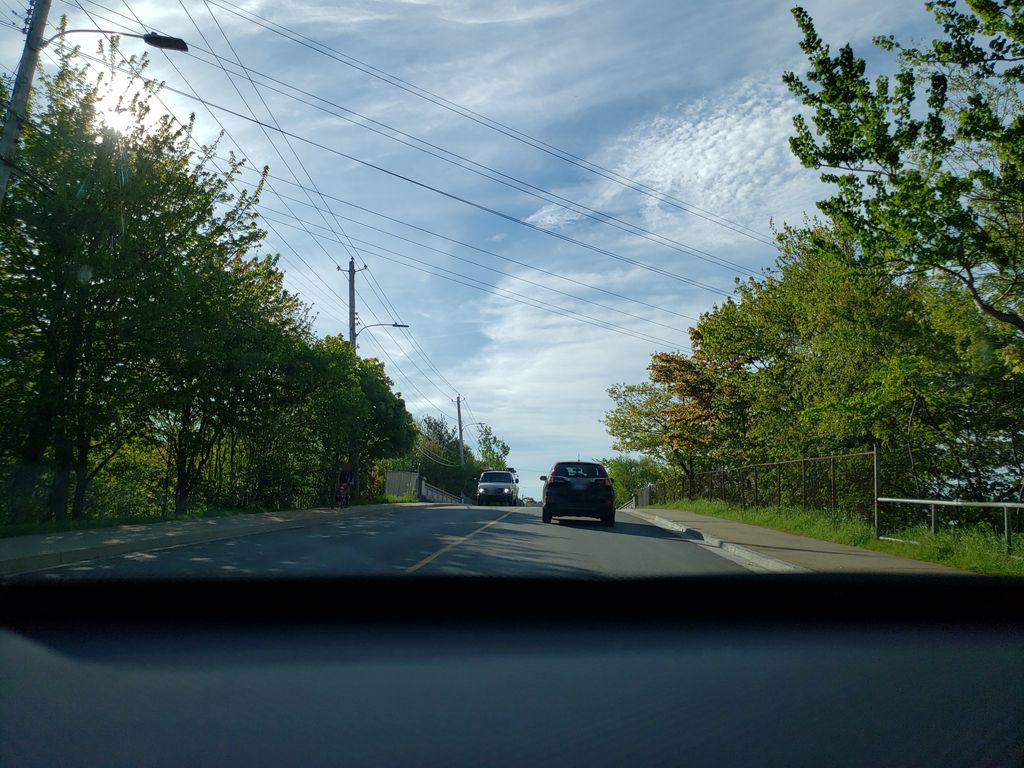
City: halifax